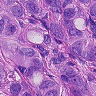
Metastatic tissue present: yes